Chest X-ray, PA view. Patient: 41 years old, sex F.
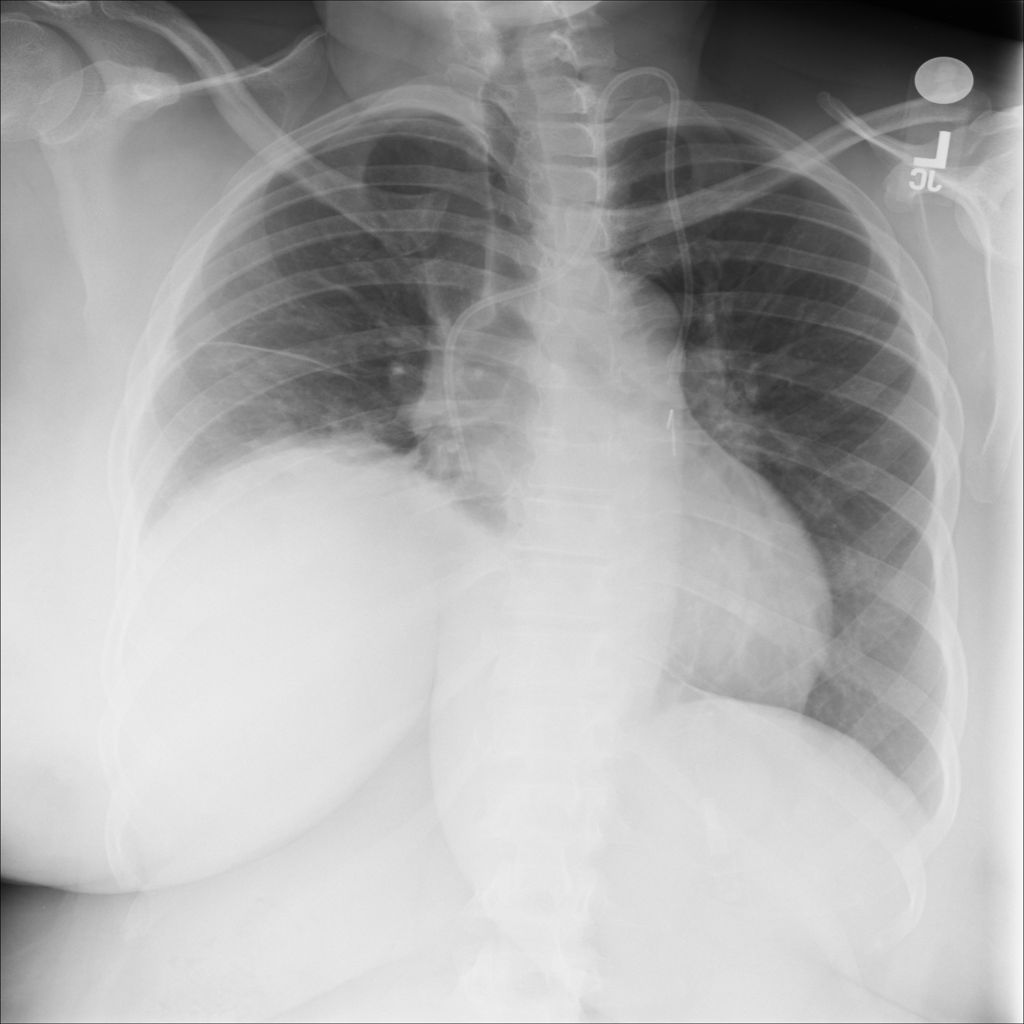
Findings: No Finding